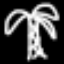
Label: palm tree